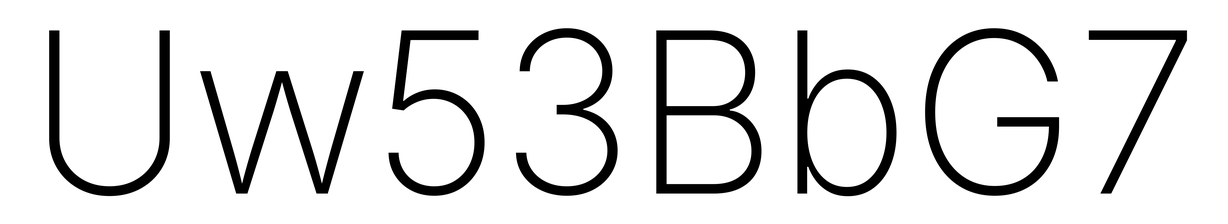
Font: Inter_ExtraLight